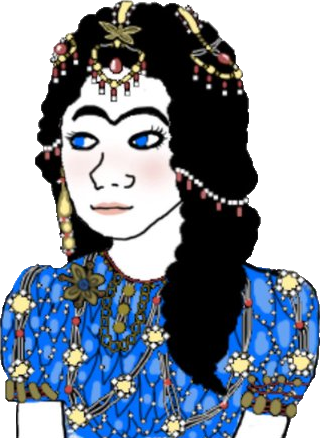
Label: 5_Trad_Wife